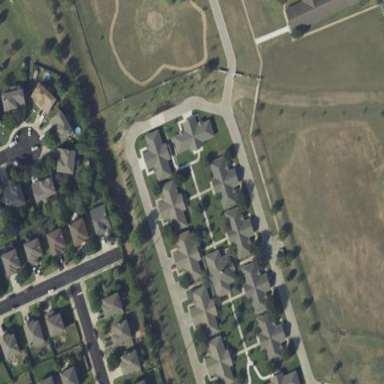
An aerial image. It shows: Neighborhood.